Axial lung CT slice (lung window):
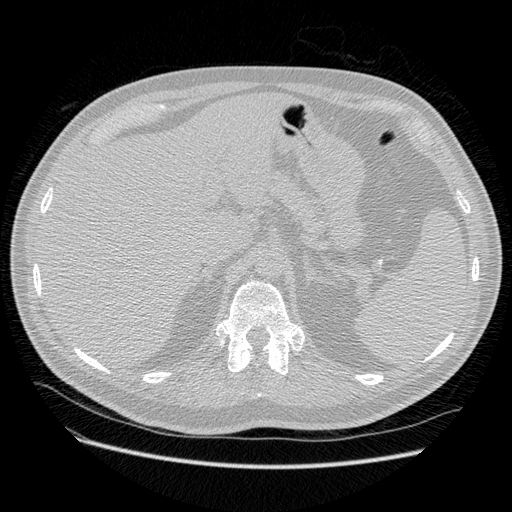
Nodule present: no